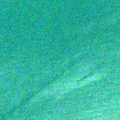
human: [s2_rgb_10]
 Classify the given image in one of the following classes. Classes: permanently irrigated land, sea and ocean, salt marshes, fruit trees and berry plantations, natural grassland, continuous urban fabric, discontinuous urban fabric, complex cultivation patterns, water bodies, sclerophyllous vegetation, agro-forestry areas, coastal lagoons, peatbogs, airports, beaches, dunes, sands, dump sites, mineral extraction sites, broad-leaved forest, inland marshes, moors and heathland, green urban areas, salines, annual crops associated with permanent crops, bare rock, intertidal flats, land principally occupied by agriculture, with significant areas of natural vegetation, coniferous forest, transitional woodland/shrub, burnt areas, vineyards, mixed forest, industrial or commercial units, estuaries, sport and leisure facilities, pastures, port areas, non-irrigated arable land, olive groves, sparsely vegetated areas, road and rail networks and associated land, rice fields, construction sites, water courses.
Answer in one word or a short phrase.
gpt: sea and ocean